Question: When I started working on a mobile application using Android SDK, I wanted to make a BluetoothService class, which would allow me to connect to a paired device and communicate with it by injecting the service whenever I need to.
However, when I tried to implement the Service, I realised that Android BluetoothAdapter depends on an Activity (aka. an active view). So I gave up the idea of having a Service and implemented the Bluetooth directly in the view.
Although it worked, I still had a problem.
Basically, my application was a remote that could be used to control a specific joint/stepper motor of an articulated arm at a time.

Whenever the user wanted to switch to another joint, they either could use the upper right menu, or press the picture at the top (depicting a picture of the arm) to get to another view, where they could press on the part they wanted to control (directly on the picture). It would then return them to the main activity with the arrow buttons.
However, the fact that the application is switching to another activity means that the previous one was destroyed. As such, it happened that the application would temporarily lose the Bluetooth connection with the other device, whereas using an injectable BluetoothService would have allowed my application to carry it over different activities.
Why do I need an Activity to use BluetoothAdapter?
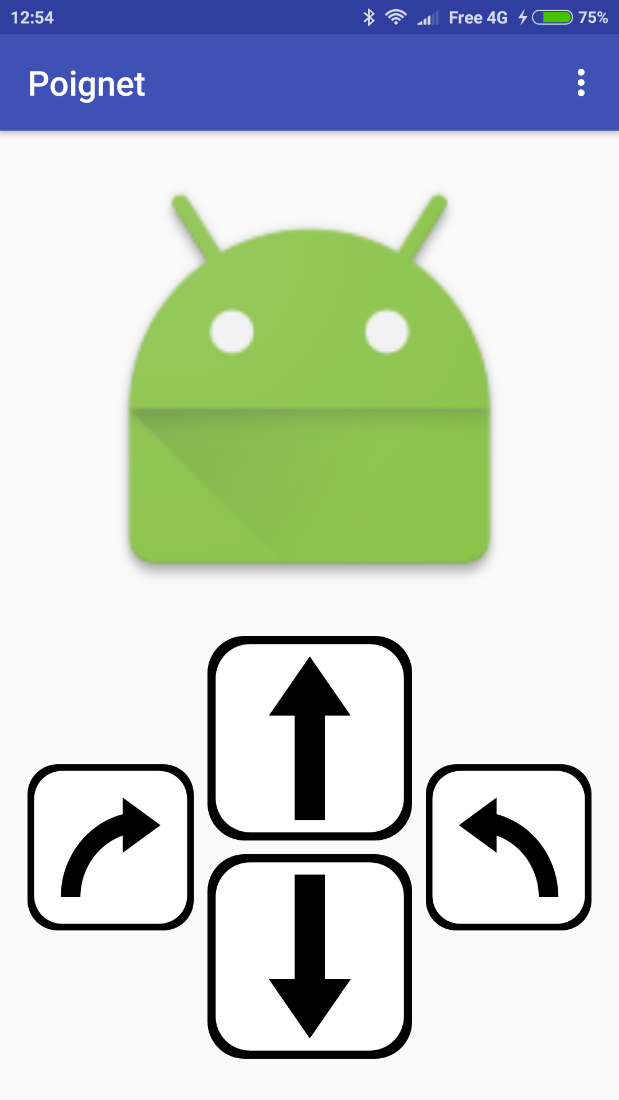
Answer: Permissions and discovery require an activity because they require user input. The rest of the Bluetooth APIs should, on the whole, not require an activity. In particular, once you get a 'BluetoothDevice', the actual Bluetooth I/O should be able to be done without an activity.
In your case, it is not clear that you really need to be doing this work in the background, so a service may not be required. Either:
- Use a single activity for all of this work, using fragments or something to handle the work being triggered by the action bar item; or- Have the Bluetooth communications be managed by some singleton, perhaps using a variant on the repository pattern, that lives outside of either activity